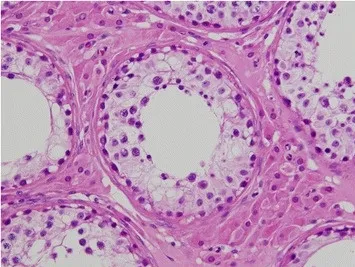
Histopathological findings of resected normal testicular tissue. Numerous seminiferous tubules, including Sertoli cells, spermatogonia, spermatocytes, and several early round spermatids but no late spermatid were identified, indicating late maturation arrest (Johnsen score, 6) (400x).
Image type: pathology (h&e)